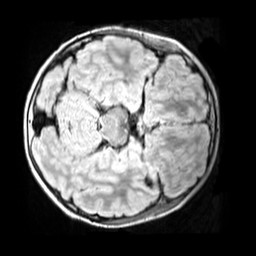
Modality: FLAIR
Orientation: axial
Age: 13
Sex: male
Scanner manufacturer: siemens
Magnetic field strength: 3 T
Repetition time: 5 s
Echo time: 0.388 s